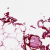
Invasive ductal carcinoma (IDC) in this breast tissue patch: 0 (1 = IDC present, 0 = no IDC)